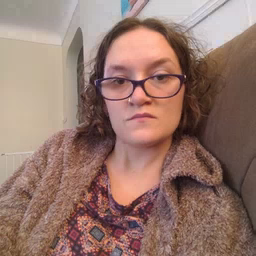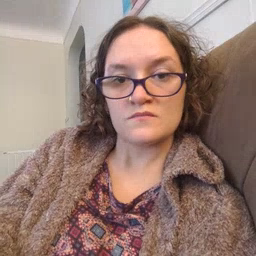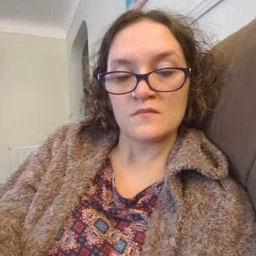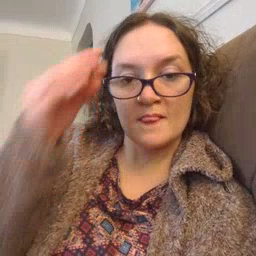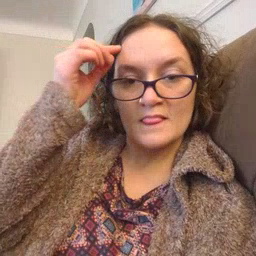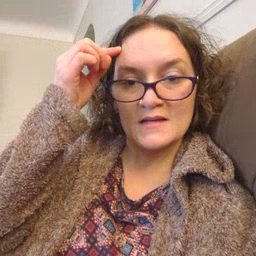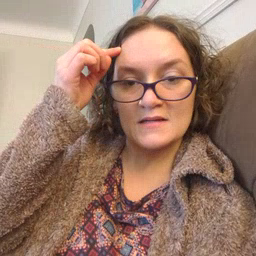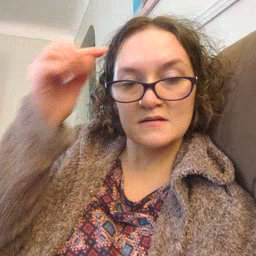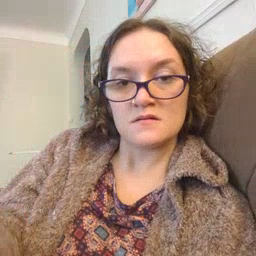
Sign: think